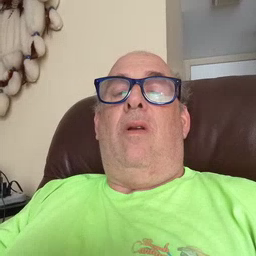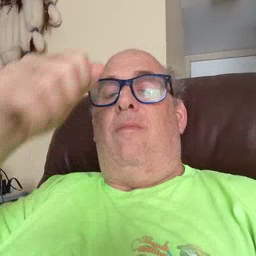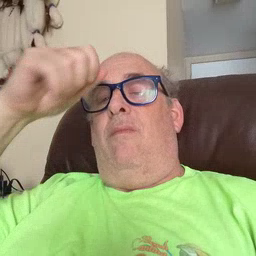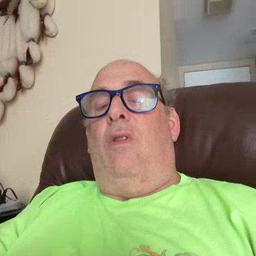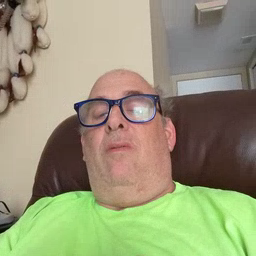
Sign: brother